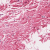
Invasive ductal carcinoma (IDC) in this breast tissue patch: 0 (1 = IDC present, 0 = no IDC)